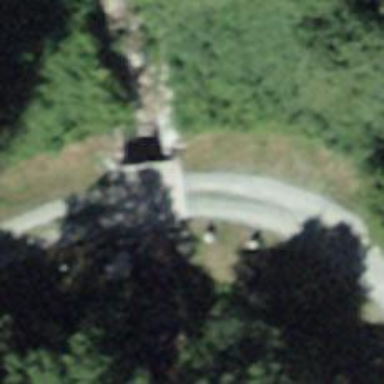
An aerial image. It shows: Bridge crossing unclassified road with grade 2 track surface.